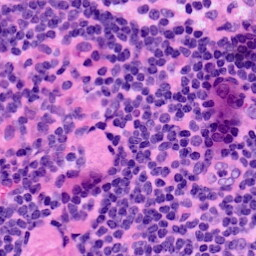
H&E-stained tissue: LymphNode